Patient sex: F
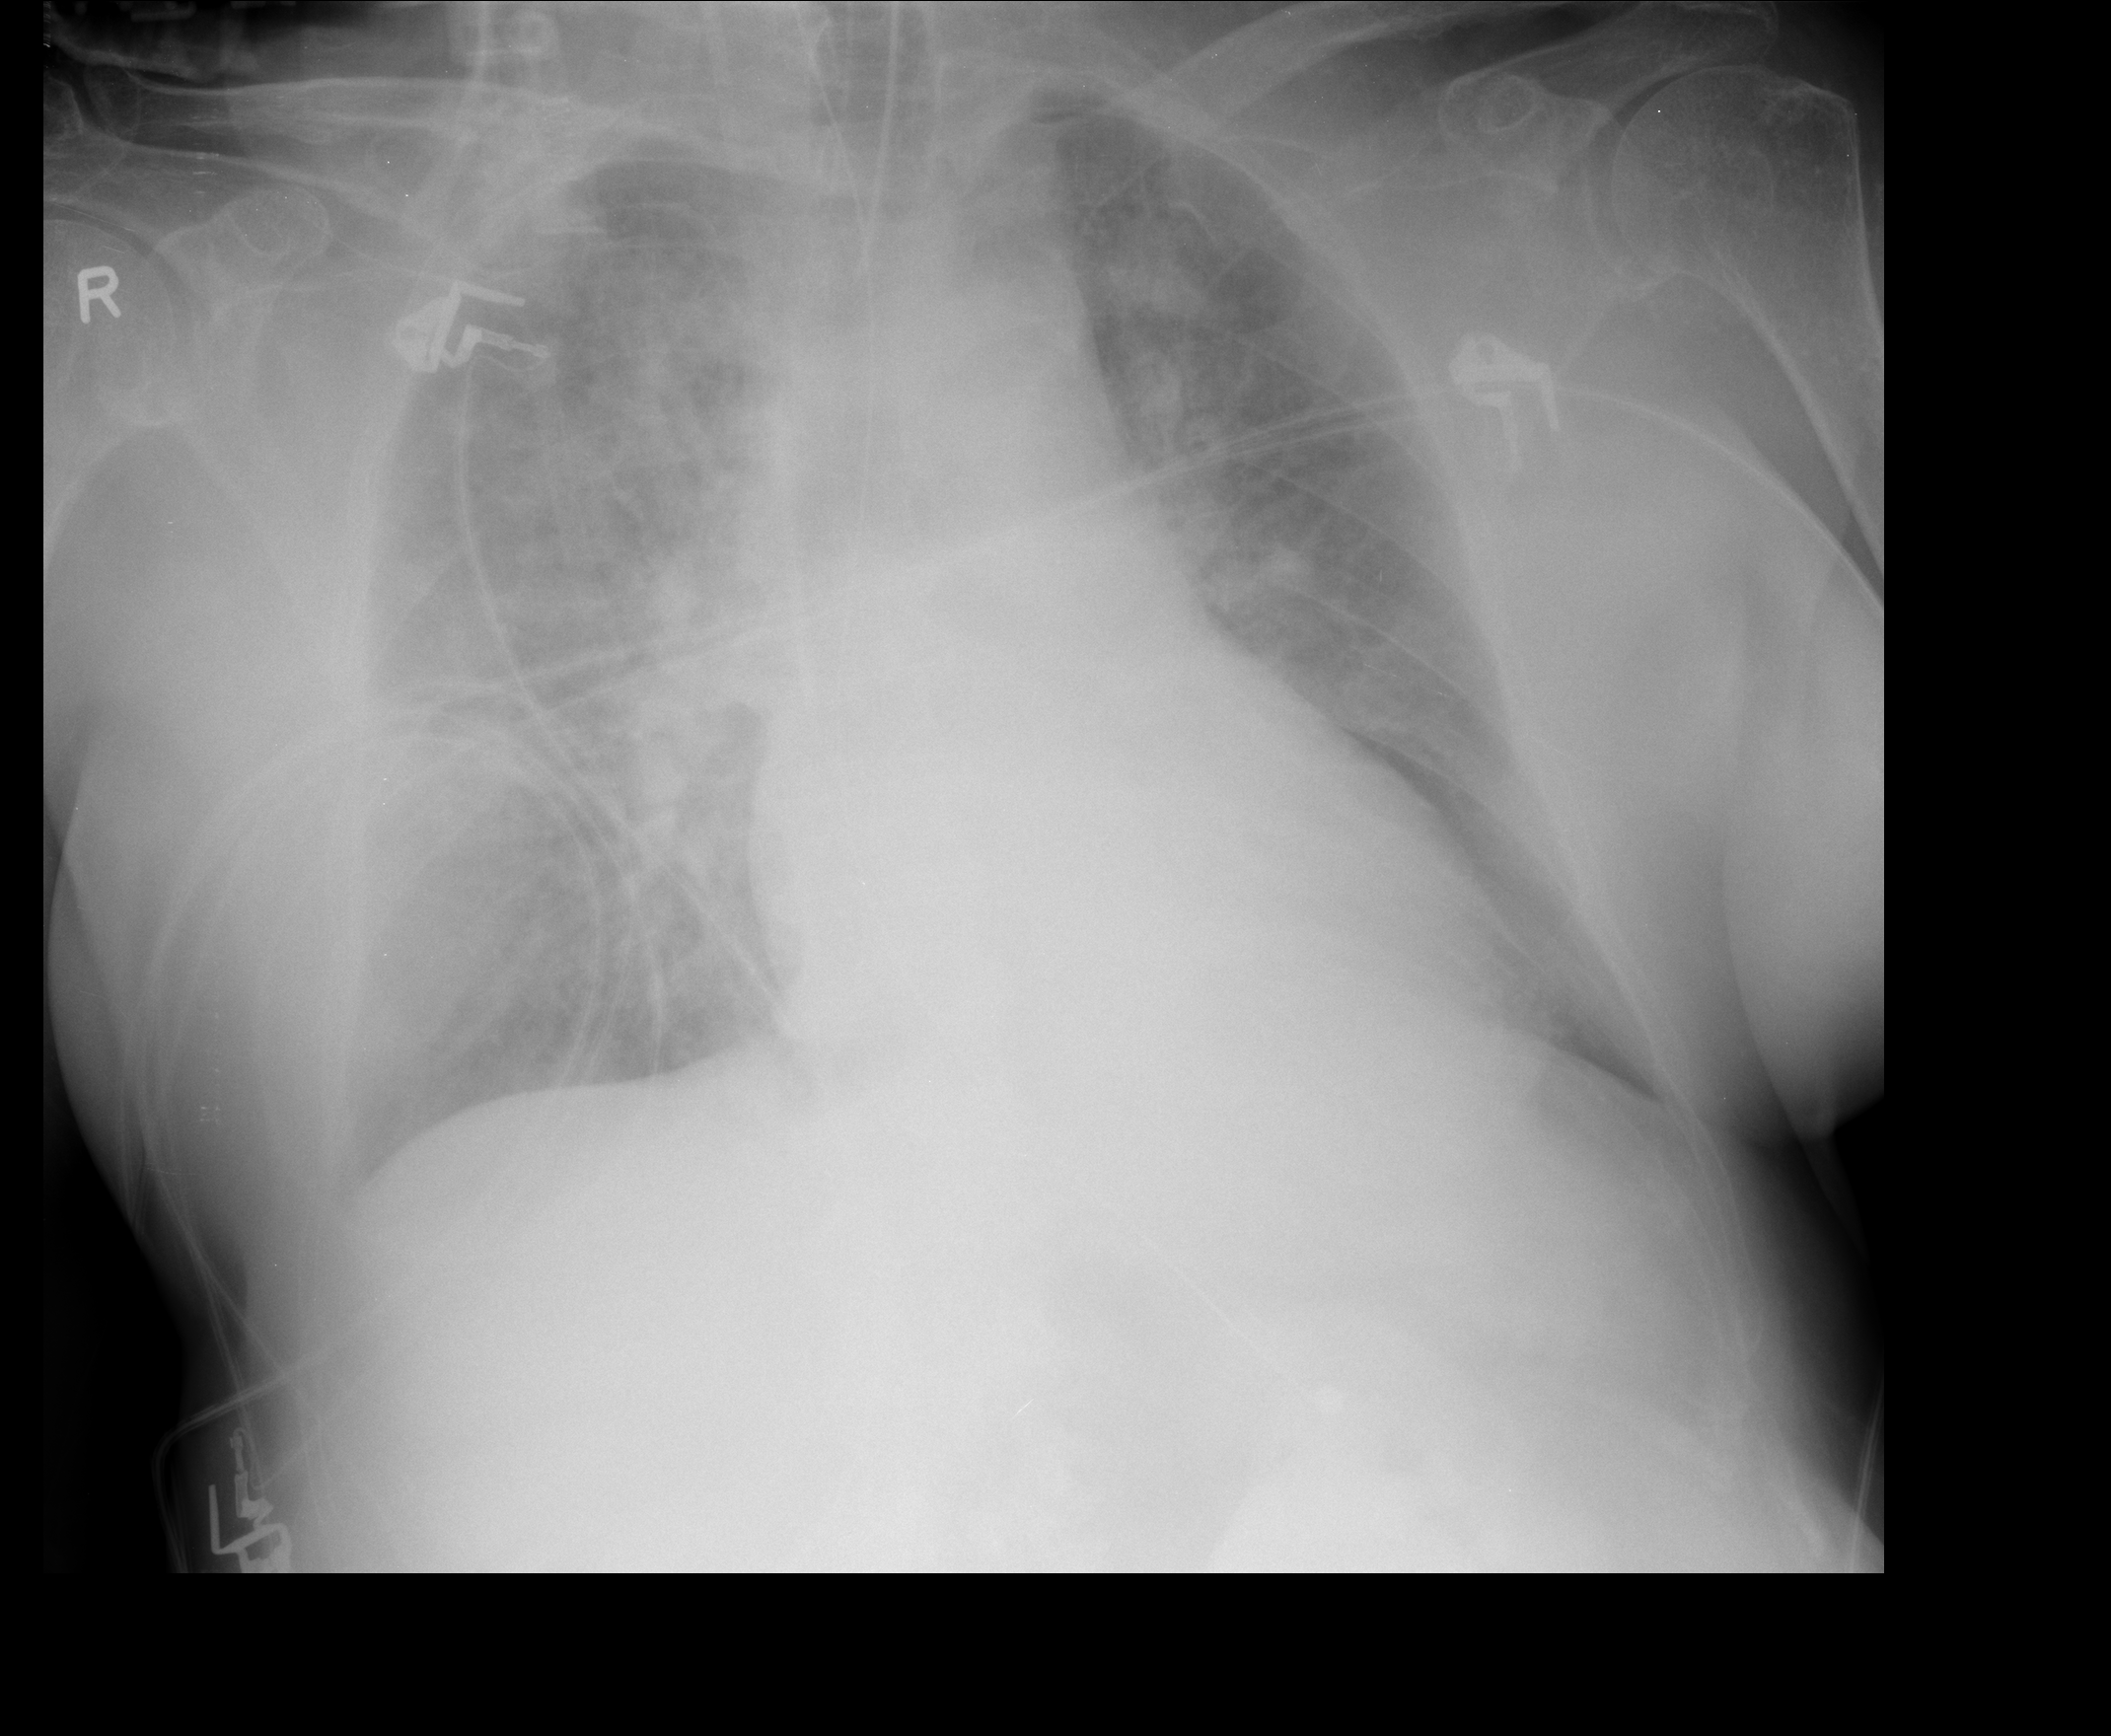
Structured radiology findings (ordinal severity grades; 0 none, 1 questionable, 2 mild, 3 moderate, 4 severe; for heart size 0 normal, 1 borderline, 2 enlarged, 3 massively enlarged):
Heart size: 2
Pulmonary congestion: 3
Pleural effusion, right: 1
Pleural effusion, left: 1
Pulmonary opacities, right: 2
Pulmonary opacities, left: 1
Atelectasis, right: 2
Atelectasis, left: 2